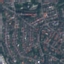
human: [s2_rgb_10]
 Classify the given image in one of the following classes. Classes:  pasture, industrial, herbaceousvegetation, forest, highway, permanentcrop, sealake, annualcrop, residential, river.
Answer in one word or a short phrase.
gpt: Residential